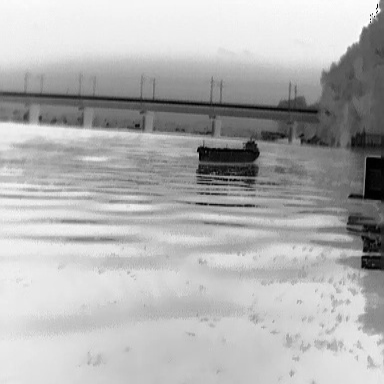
There is a liner in the infrared image.